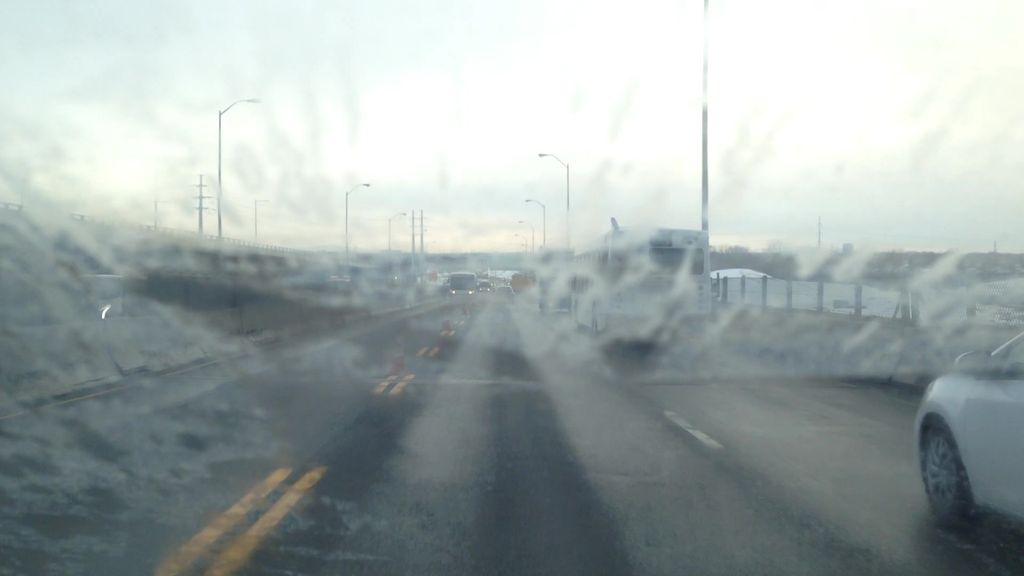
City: montreal